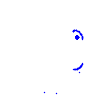
Particle: electron